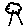
Label: tree